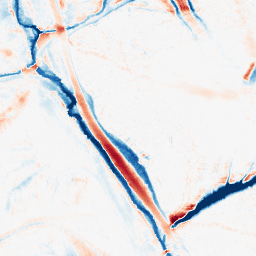
Category: morphological
Decomposition family: morphological_ellipse
Decomposition parameters: operation: average
width: 20
height: 30
Upsampling method: bicubic_16x
Upsampling parameters: scale: 16
Upsampling scale: 16